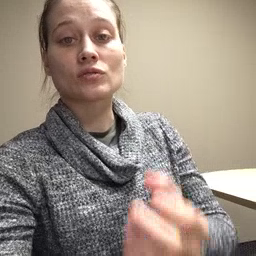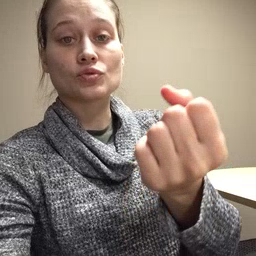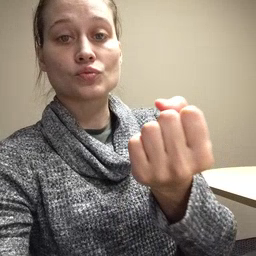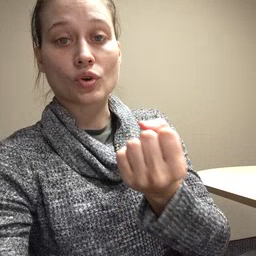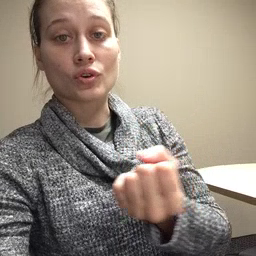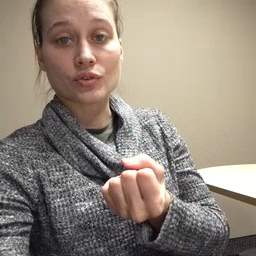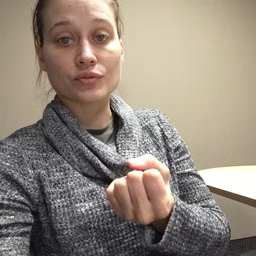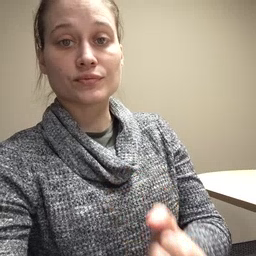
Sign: drawer